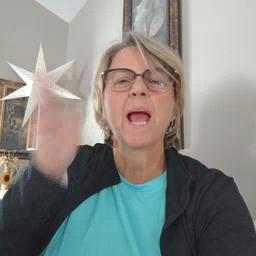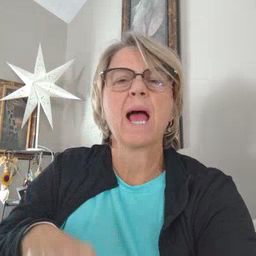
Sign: bad